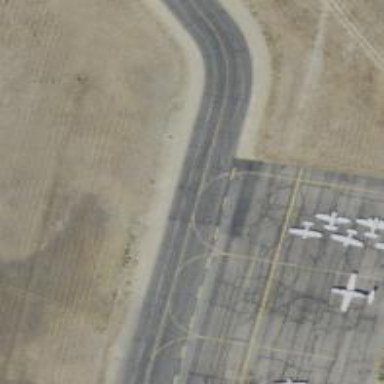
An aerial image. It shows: View of taxiway at the airport.